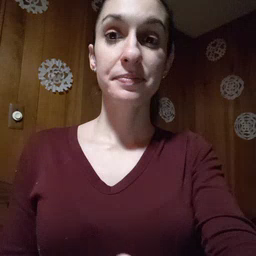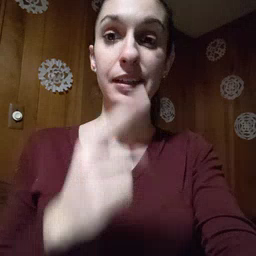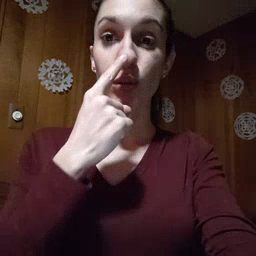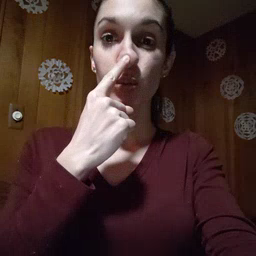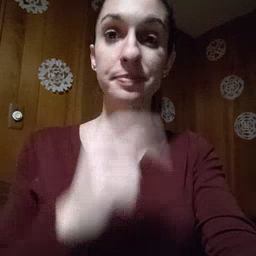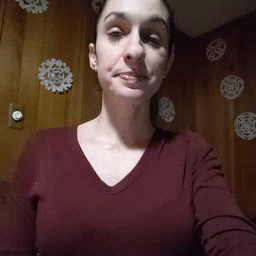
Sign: nose